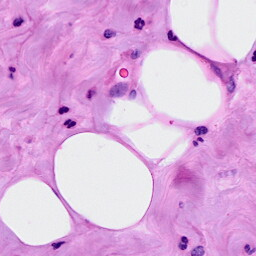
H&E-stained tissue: Breast